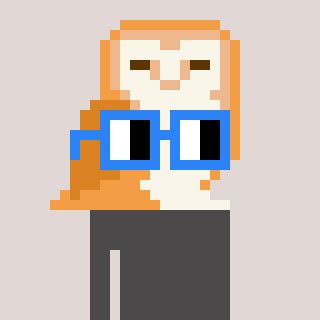
a pixel art character with square blue glasses, a owl-shaped head and a grayscale-colored body on a warm background